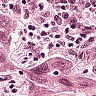
Metastatic tissue present: yes